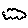
Label: cloud